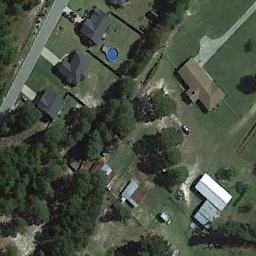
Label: medium_residential